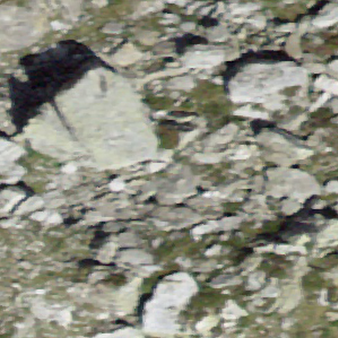
Label: bouldering_area